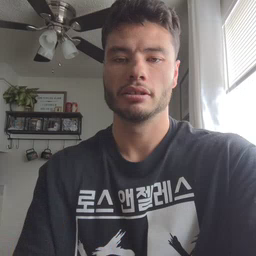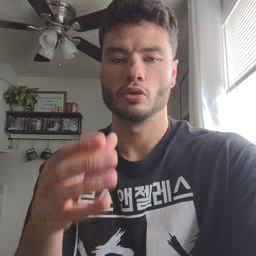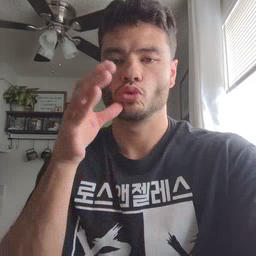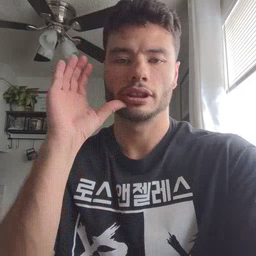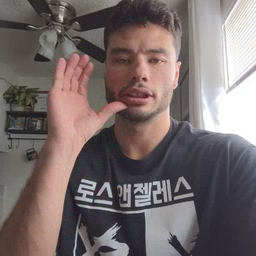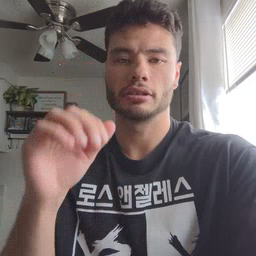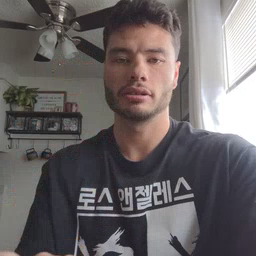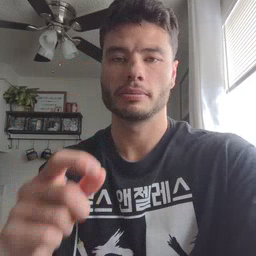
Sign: drink